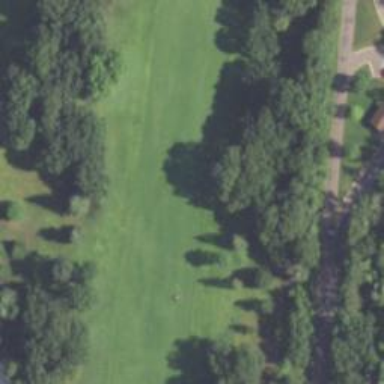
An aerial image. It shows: View of golf hole.